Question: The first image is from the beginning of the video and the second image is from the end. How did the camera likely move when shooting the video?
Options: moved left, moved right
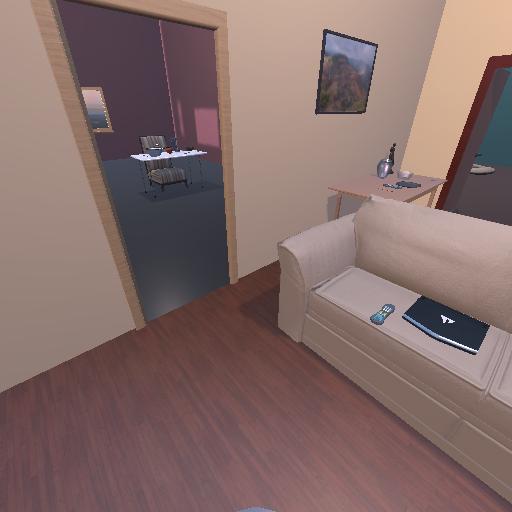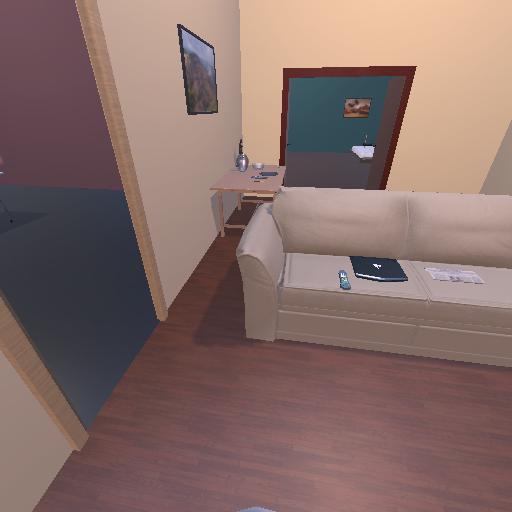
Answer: moved left